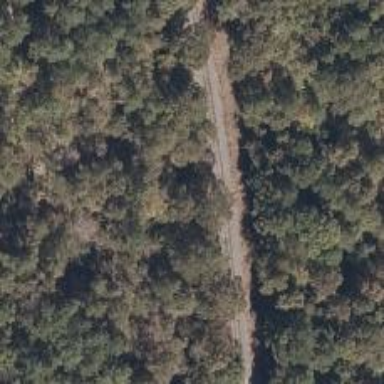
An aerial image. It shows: Railway track.